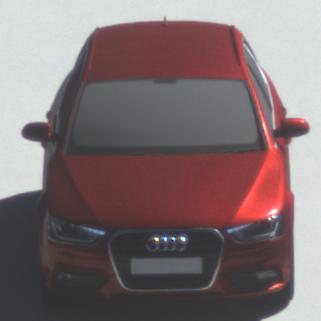
Make: Audi
Model: A4 Avant 1.8 TFSI
Detailed model: A4 (B8) Avant
Model produced from: 2012/02
Model produced until: 2015/04
Doors: 5
Color: red
Road condition: dry road
Daytime: midday
Contrast: high contrast